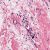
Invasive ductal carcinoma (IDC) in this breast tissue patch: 0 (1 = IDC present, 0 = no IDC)